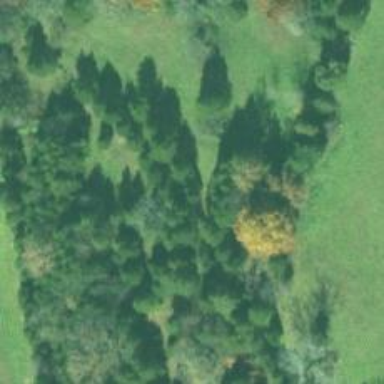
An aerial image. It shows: Row of trees in natural setting.